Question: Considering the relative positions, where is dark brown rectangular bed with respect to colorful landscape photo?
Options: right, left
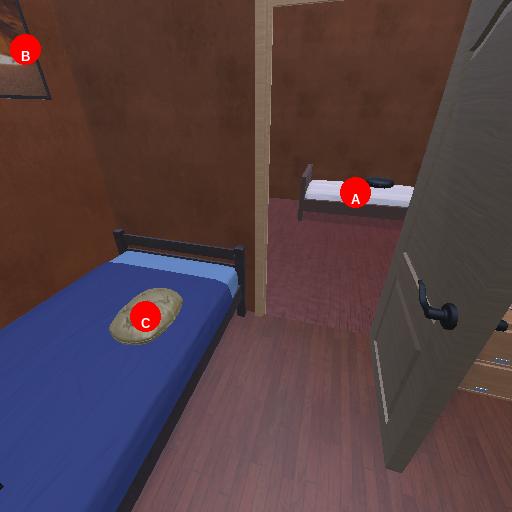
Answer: right